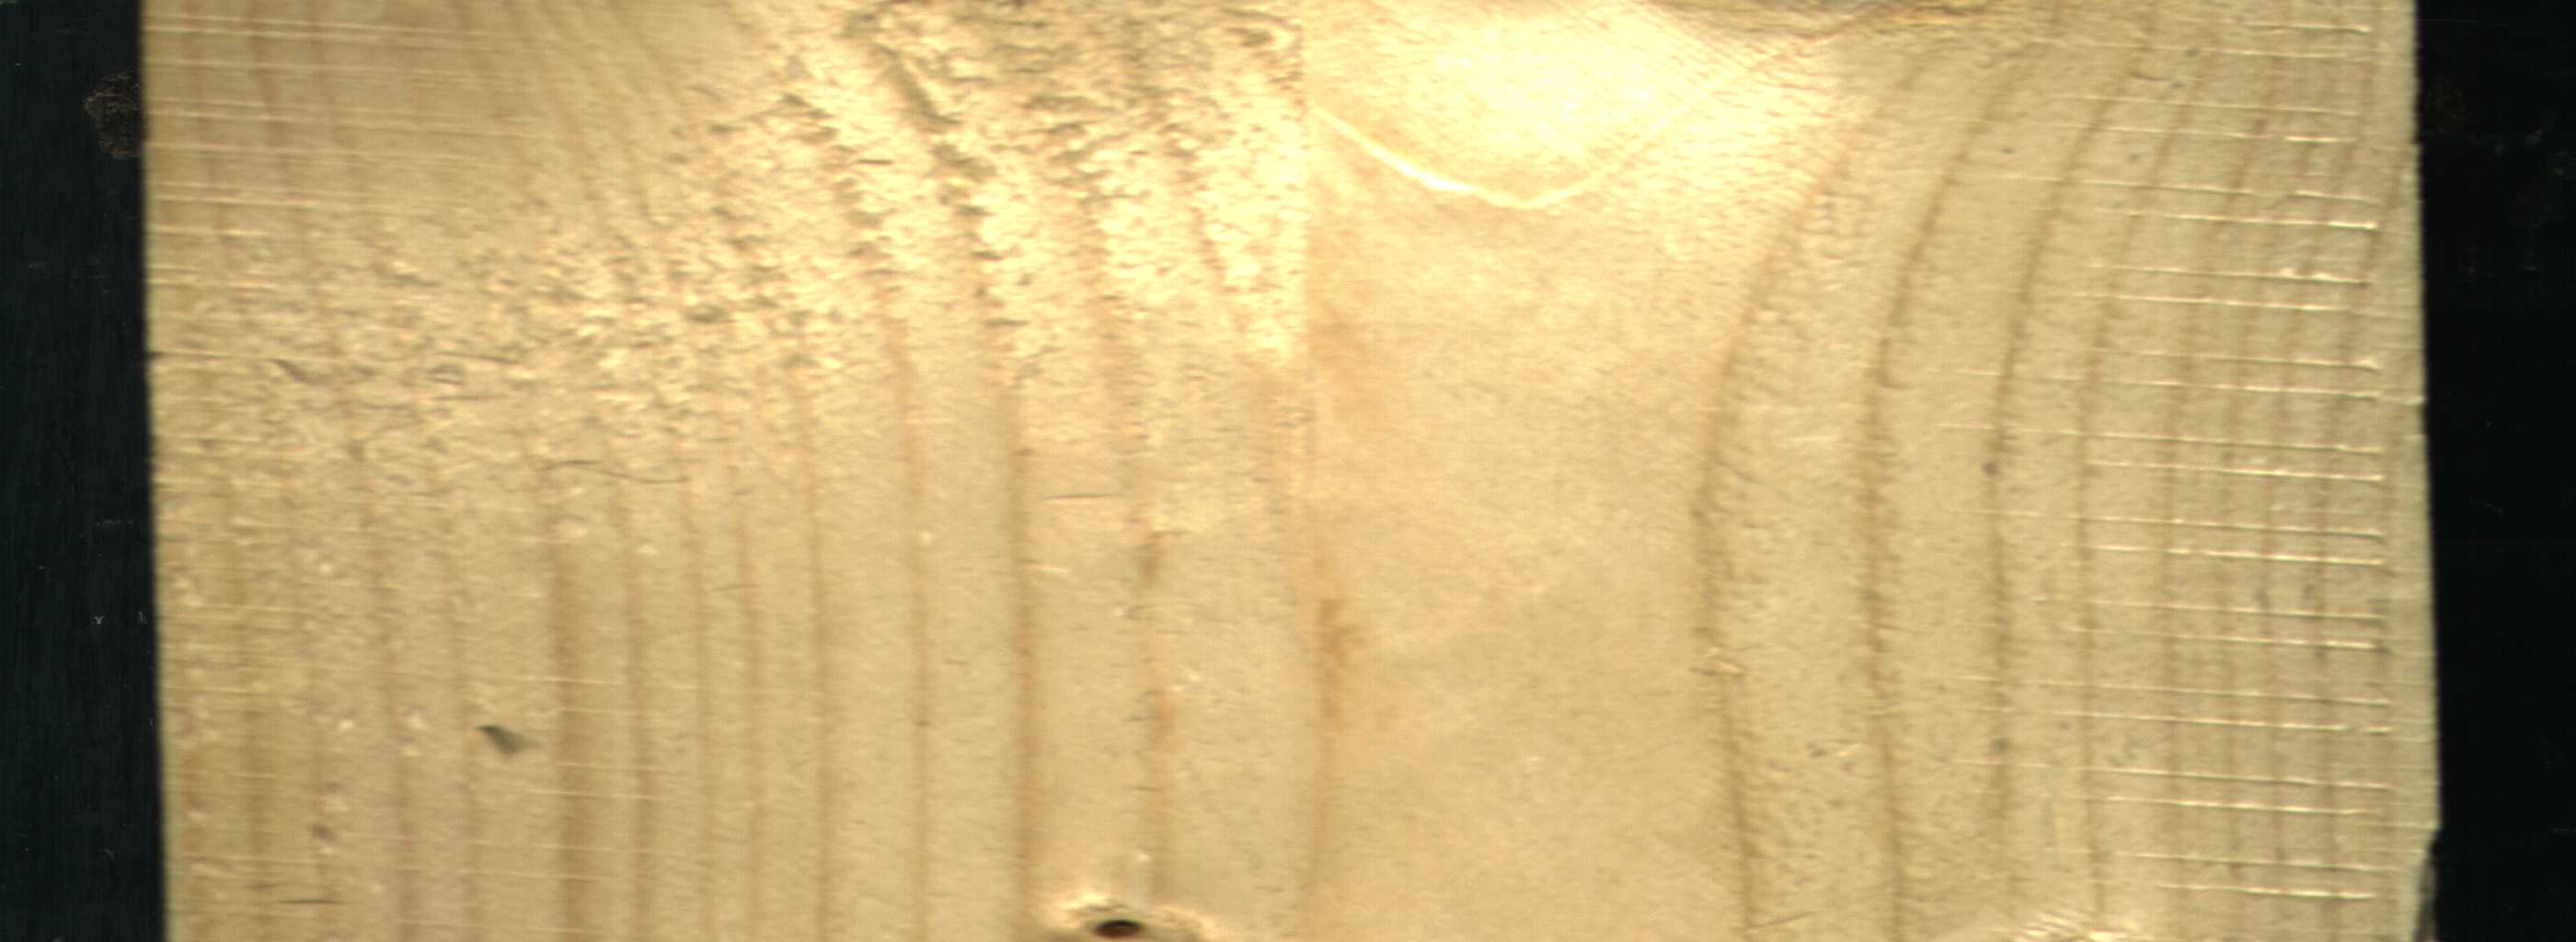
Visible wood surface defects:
Dead_Knot